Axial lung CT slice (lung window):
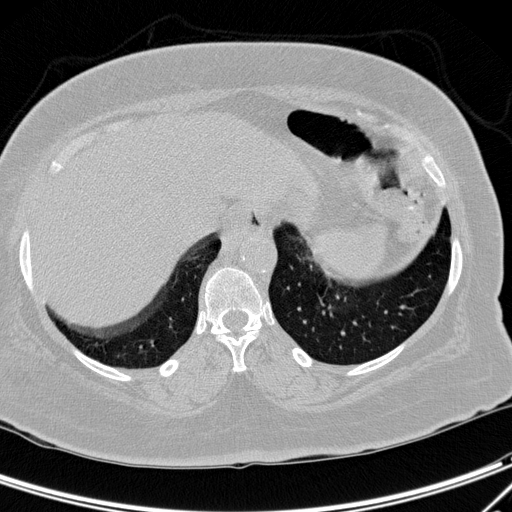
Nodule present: no